Aerial crown-view tile of a tropical tree (Barro Colorado Island, Panama), acquired 20250512:
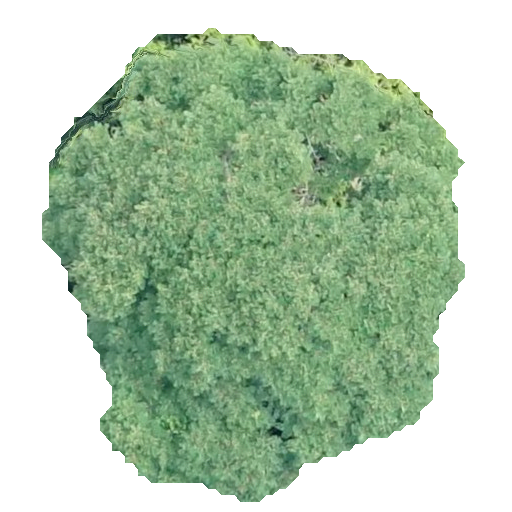
Species: Jacaranda copaia
GBIF accepted scientific name: Jacaranda copaia
Crown area: 215.675 m²